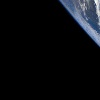
Label: space